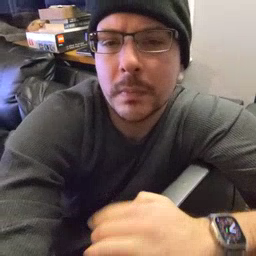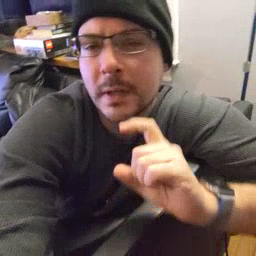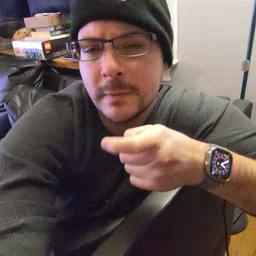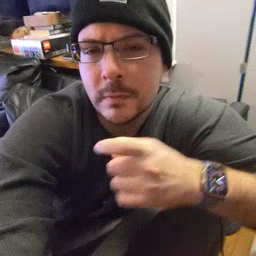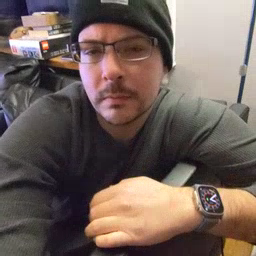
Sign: gift